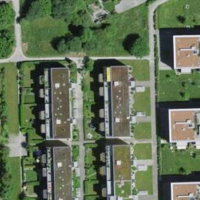
EUNIS habitat code: 55
Species observed at this site:
Euonymus europaeus
Ilex aquifolium